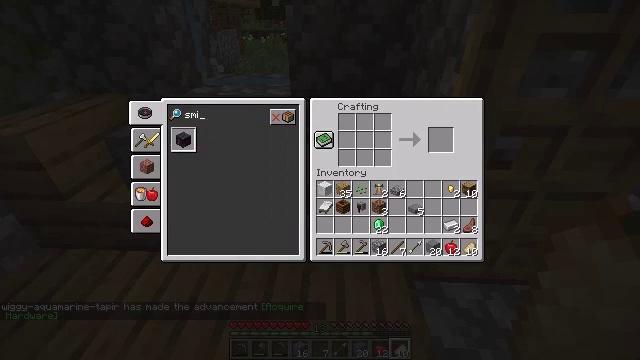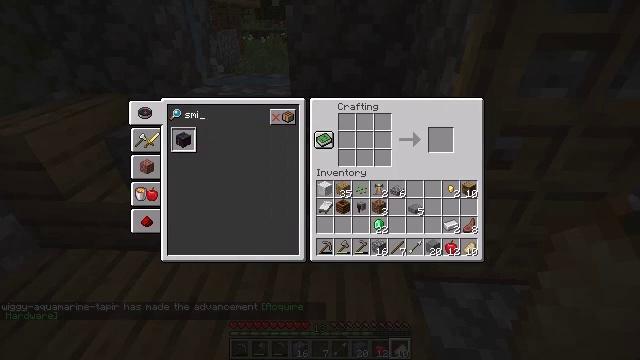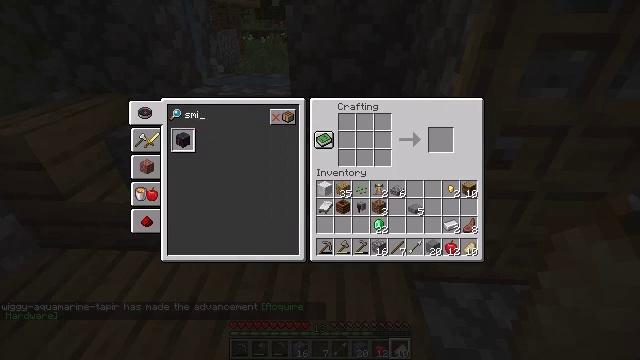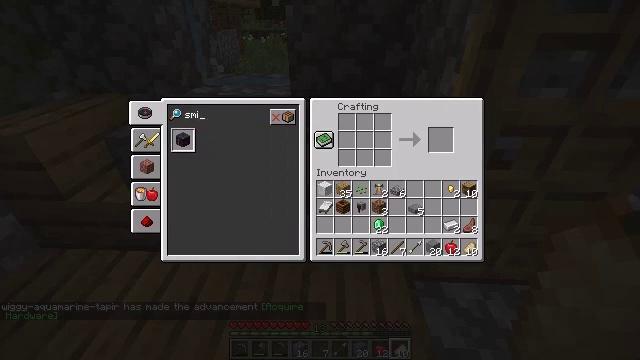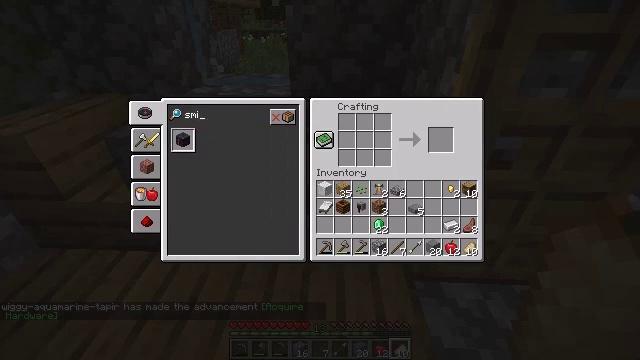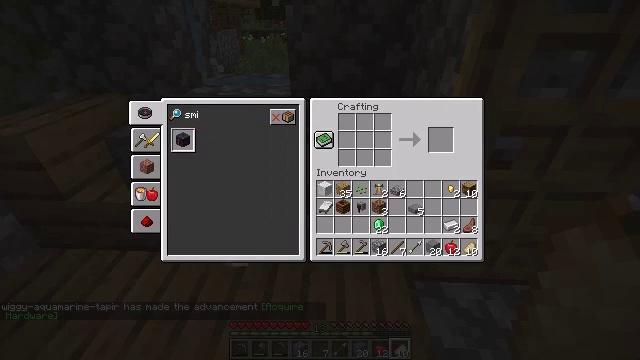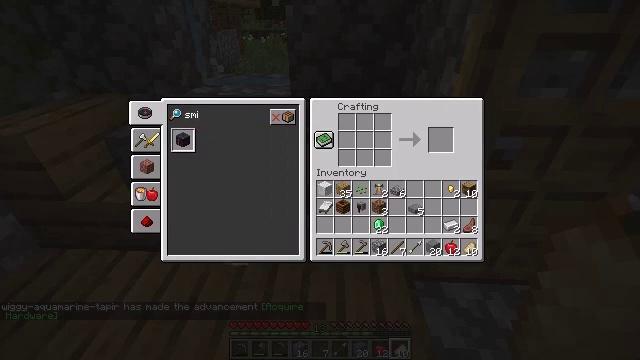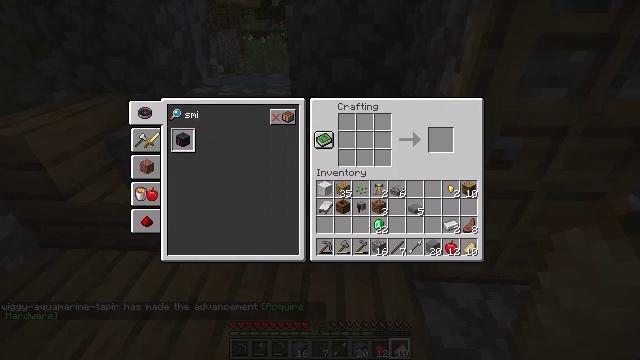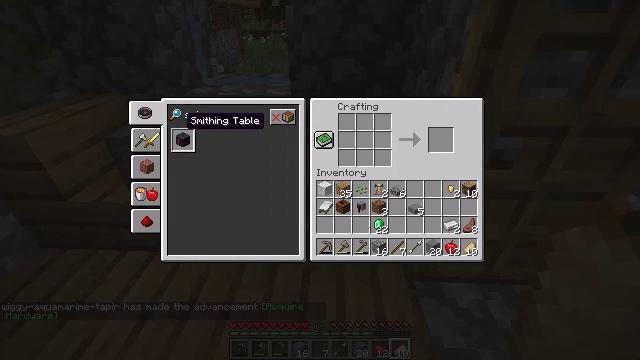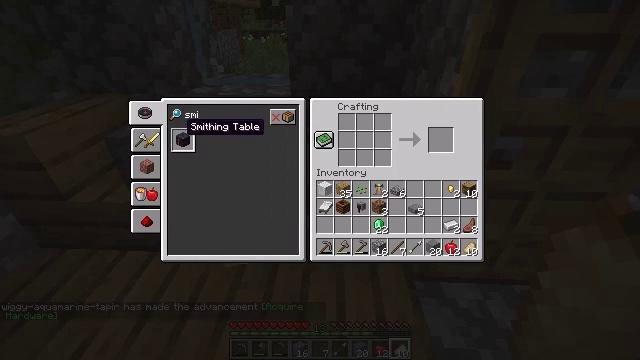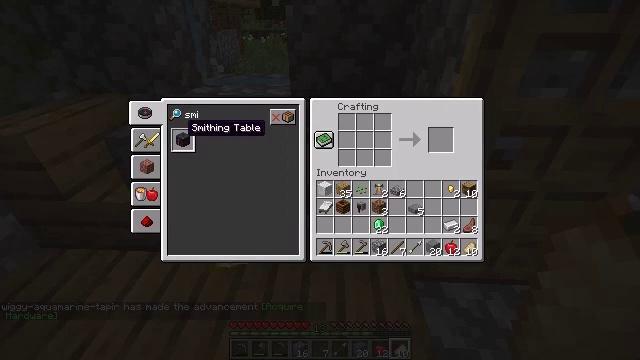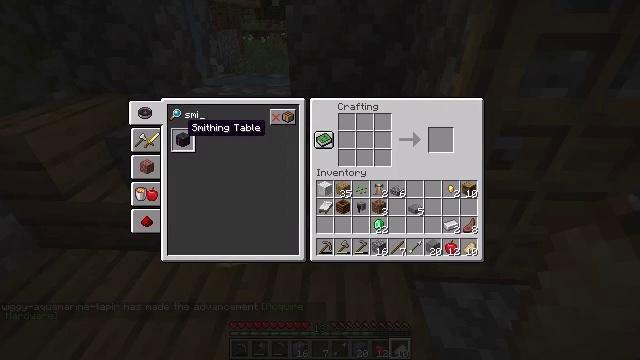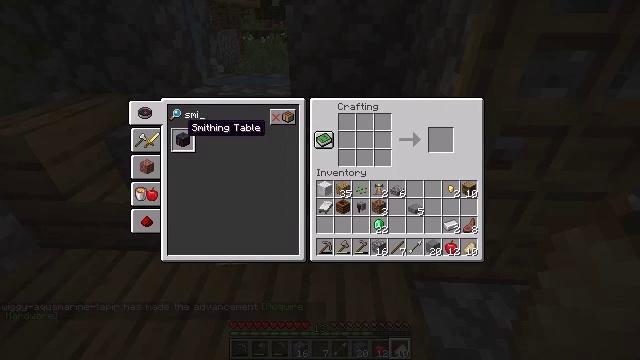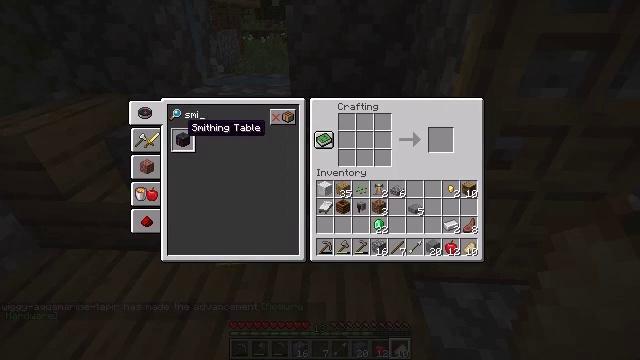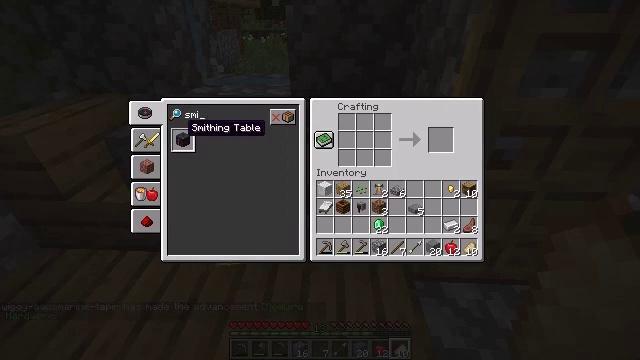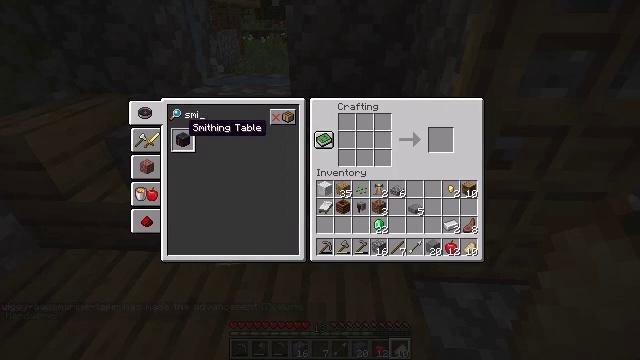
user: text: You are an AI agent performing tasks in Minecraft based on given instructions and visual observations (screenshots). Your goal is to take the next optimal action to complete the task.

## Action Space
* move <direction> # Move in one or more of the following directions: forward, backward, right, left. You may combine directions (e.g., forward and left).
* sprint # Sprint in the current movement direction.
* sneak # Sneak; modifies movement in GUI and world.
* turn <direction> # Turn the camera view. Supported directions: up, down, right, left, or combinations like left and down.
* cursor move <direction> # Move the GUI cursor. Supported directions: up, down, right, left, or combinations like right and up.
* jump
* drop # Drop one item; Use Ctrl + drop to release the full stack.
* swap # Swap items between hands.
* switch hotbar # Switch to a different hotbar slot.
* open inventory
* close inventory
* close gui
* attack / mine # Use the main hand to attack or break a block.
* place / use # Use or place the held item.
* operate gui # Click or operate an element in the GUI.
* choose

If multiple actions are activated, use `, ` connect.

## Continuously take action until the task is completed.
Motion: motion action
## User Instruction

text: Open the crafting grid to craft a smithing table.
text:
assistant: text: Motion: no_op
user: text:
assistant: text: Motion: no_op
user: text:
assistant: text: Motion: no_op
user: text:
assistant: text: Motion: no_op
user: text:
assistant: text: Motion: cursor move left
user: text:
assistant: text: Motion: cursor move left
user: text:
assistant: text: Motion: cursor move down
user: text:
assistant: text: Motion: cursor move down
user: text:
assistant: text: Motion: no_op
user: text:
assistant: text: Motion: no_op
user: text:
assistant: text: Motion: no_op
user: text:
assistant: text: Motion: operate gui
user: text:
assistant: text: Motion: operate gui
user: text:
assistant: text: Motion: no_op
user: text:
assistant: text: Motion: no_op
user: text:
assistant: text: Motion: cursor move right
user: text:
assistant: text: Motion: cursor move right
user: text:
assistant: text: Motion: cursor move right
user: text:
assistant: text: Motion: cursor move right
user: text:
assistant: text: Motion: no_op
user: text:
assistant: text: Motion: no_op
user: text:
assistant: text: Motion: no_op
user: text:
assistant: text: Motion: no_op
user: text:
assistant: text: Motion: no_op
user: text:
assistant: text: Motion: no_op
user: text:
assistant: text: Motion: cursor move right
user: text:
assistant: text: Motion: no_op
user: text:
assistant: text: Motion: no_op
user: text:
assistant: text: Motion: no_op
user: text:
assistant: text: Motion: no_op